Aerial crown-view tile of a tropical tree (Barro Colorado Island, Panama), acquired 20240813:
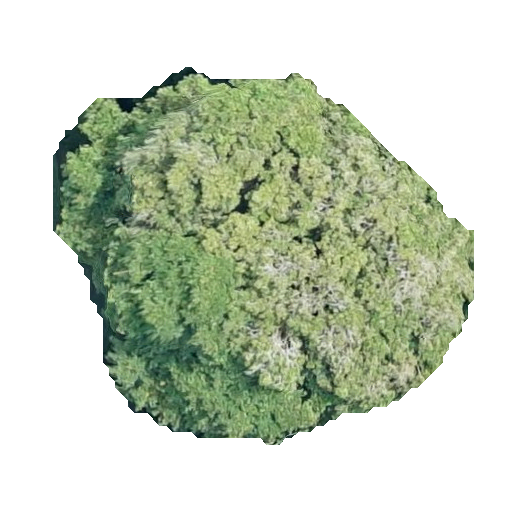
Species: Prioria copaifera
GBIF accepted scientific name: Prioria copaifera
Crown area: 174.653 m²